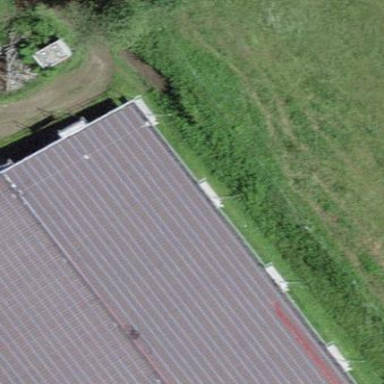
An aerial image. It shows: Solar power generator utilizing photovoltaic technology with solar photovoltaic panels.